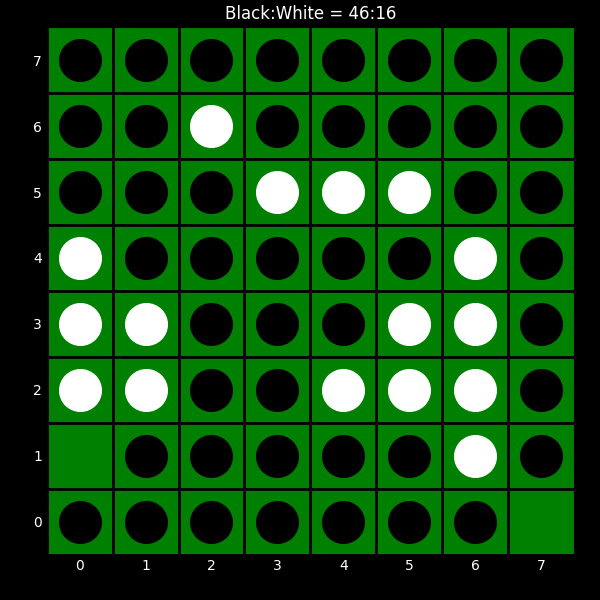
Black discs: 46
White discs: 16